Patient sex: F
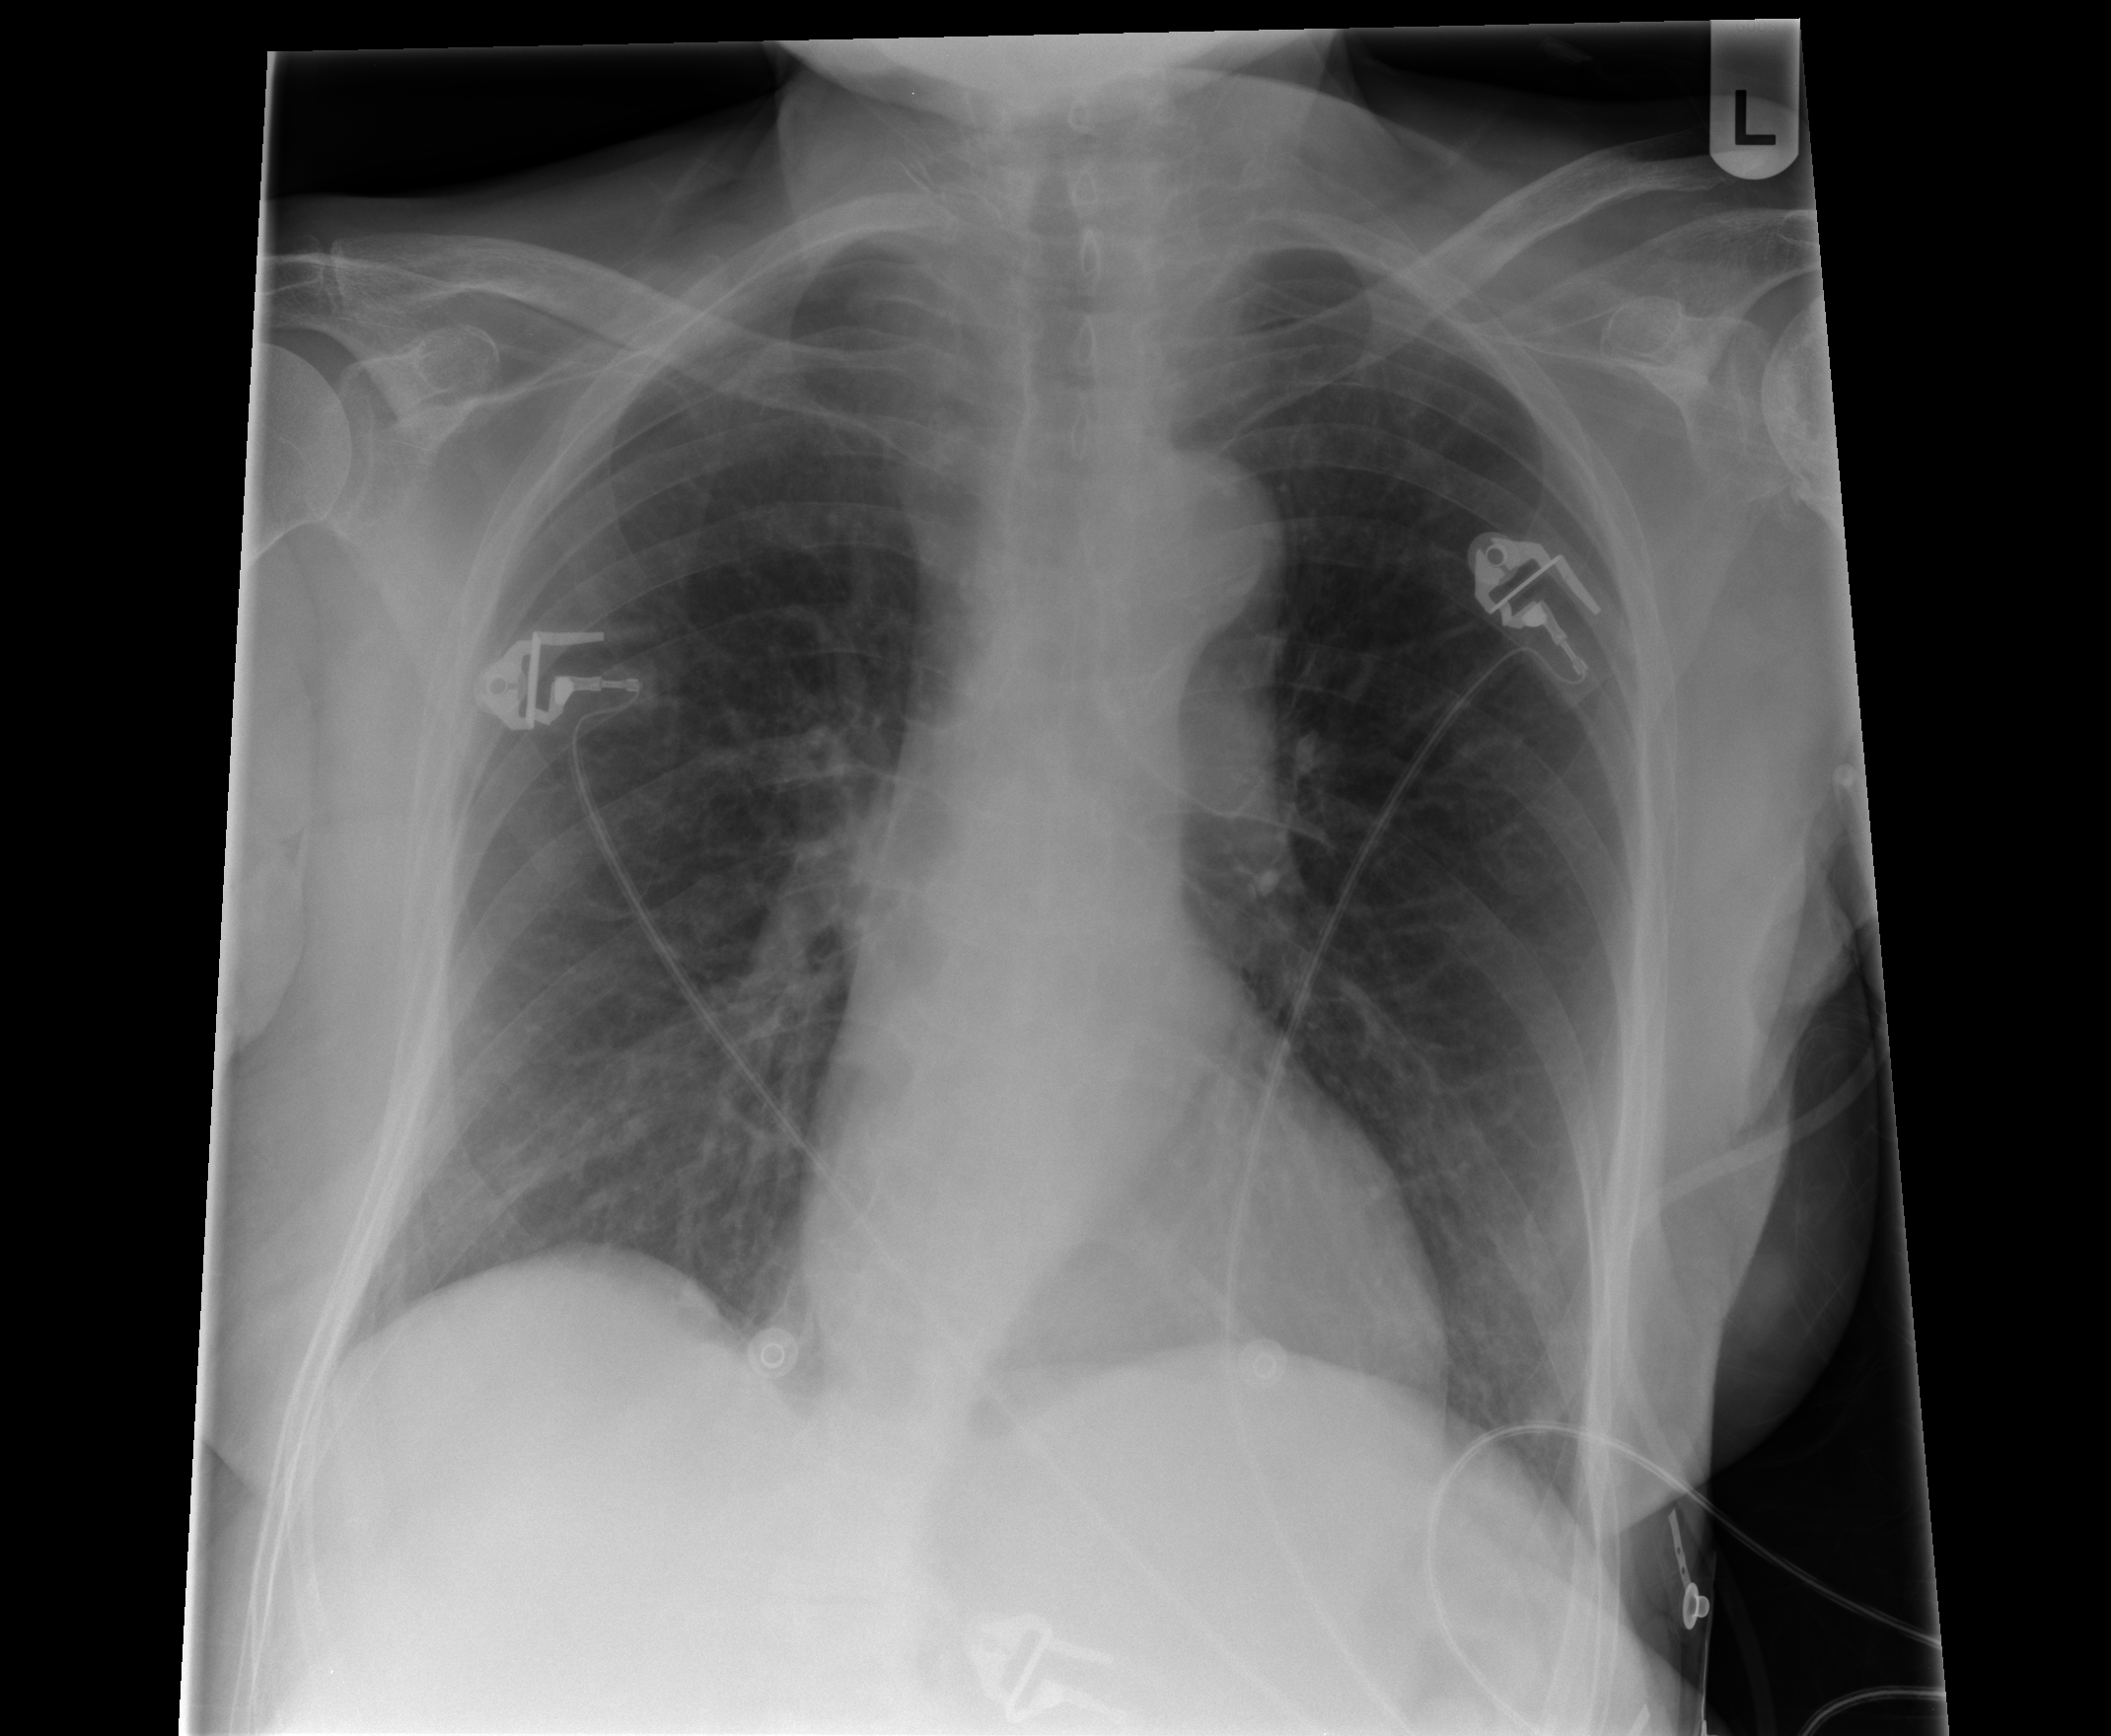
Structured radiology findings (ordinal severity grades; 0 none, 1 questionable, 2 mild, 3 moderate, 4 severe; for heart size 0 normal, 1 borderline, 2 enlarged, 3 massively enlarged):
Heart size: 0
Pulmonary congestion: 0
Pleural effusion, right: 0
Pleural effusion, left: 0
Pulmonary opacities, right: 0
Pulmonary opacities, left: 0
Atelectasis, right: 1
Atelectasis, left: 1